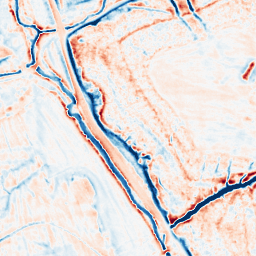
Category: multiscale
Decomposition family: dog_multiscale
Decomposition parameters: sigma_ratio: 1.6
n_scales: 4
base_sigma: 0.5
Upsampling method: sinc_hamming
Upsampling parameters: scale: 4
kernel_size: 8
Upsampling scale: 4